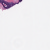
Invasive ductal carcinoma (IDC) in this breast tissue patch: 0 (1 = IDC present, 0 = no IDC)